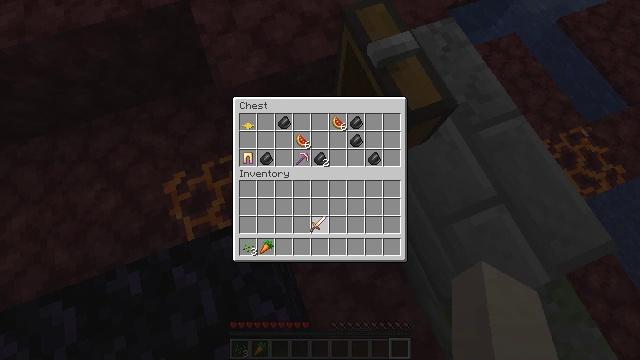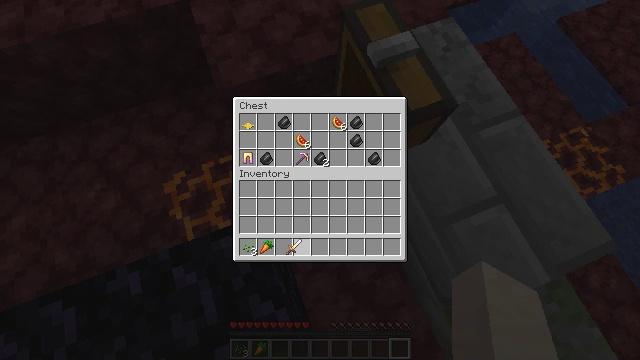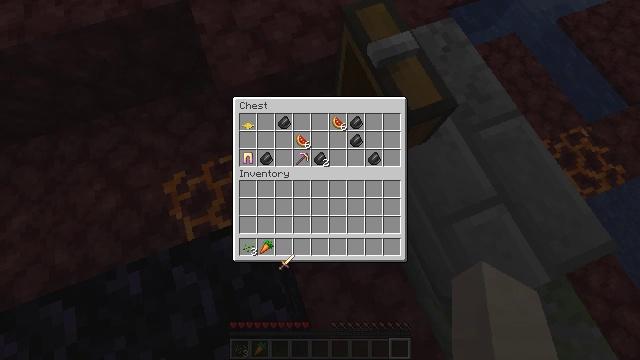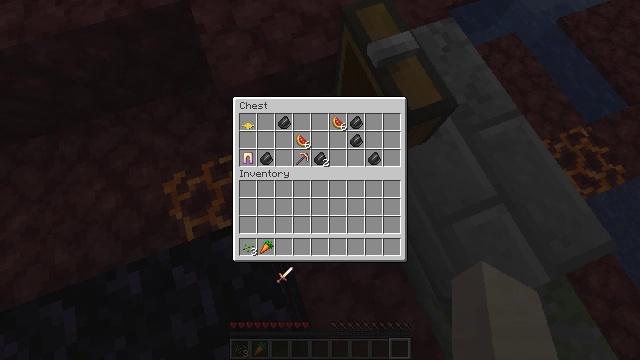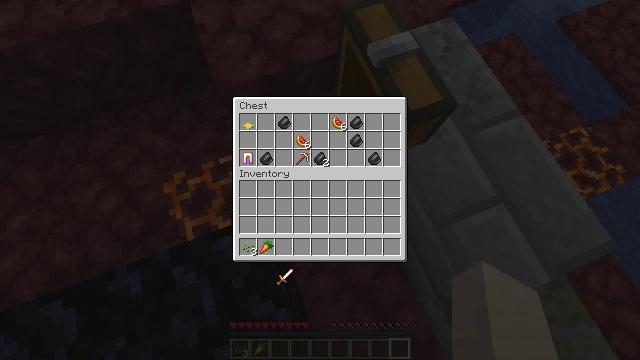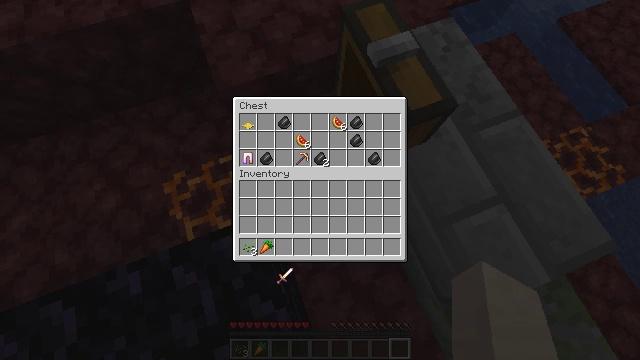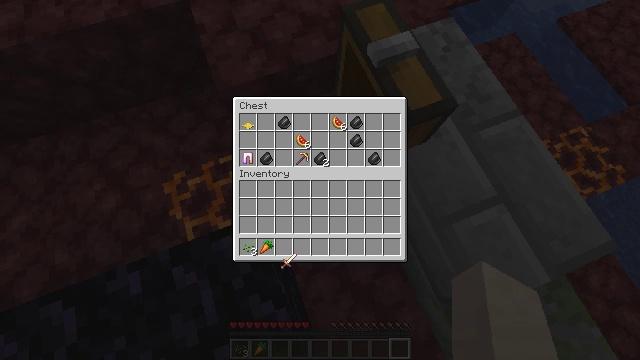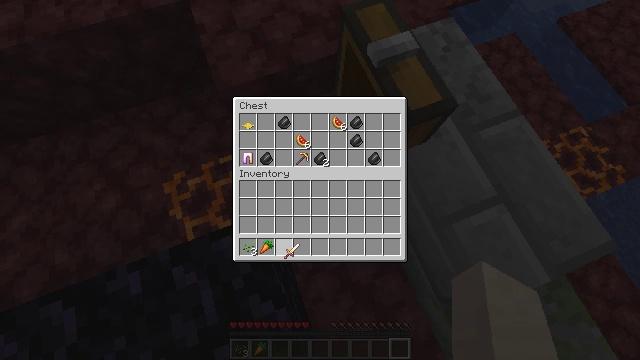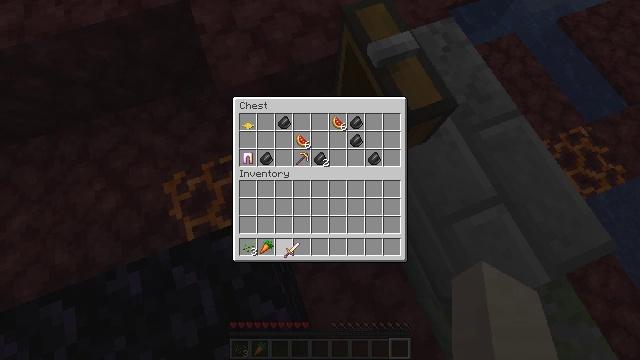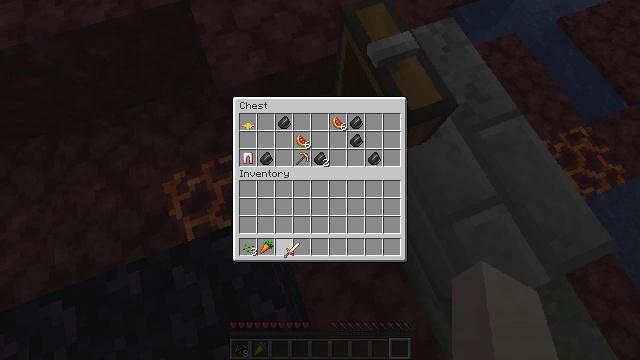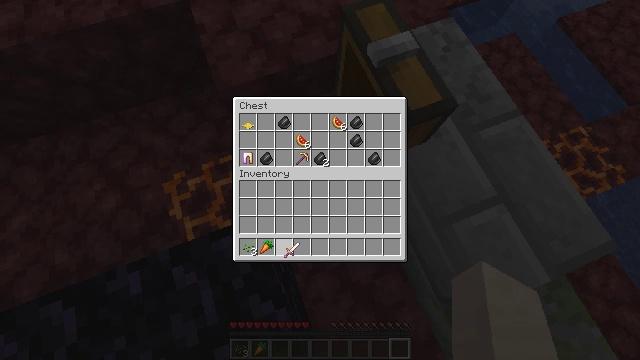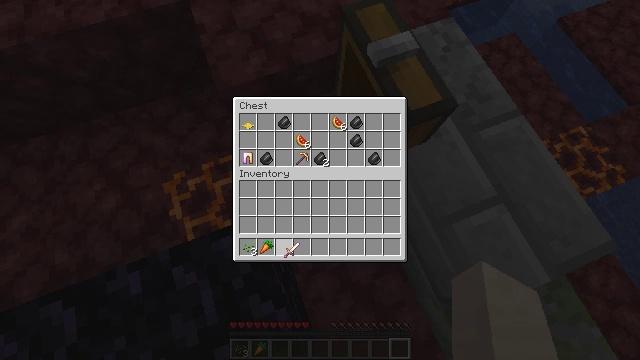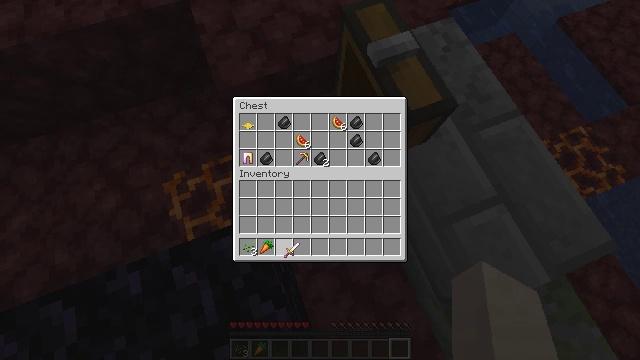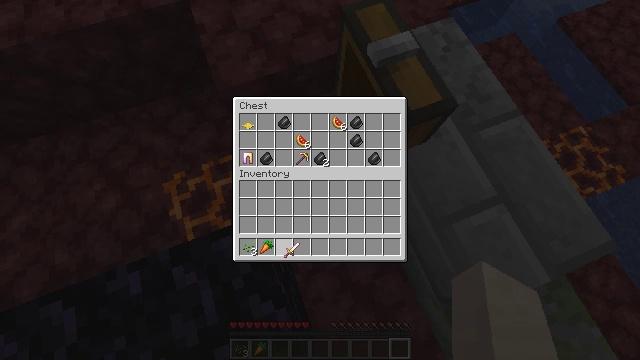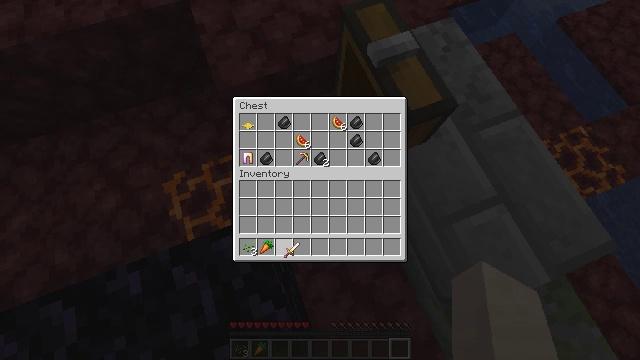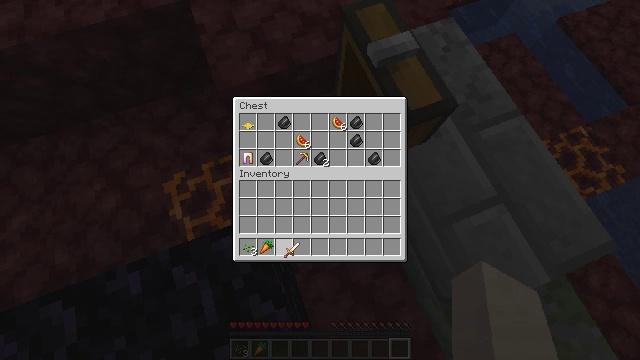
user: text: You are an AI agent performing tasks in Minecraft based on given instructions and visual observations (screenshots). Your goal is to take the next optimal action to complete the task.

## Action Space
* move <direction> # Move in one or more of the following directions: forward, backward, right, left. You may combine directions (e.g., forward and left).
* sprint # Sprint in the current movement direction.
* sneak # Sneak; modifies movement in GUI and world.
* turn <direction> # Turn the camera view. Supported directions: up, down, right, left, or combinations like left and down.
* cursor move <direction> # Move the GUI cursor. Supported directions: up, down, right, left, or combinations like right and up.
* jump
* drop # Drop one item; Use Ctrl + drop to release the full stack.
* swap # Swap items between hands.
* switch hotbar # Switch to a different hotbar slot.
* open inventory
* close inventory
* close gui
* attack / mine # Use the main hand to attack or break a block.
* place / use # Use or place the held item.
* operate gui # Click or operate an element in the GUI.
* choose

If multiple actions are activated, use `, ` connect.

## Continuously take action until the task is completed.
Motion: motion action
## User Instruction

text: Break the cobblestone to create a path.
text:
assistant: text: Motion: turn left and down
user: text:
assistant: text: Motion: turn left and down
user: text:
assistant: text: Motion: turn down
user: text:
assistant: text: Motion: no_op
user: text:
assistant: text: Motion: no_op
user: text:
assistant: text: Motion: turn up
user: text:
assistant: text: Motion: turn up
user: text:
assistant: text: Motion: no_op
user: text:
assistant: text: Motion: no_op
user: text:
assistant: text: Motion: no_op
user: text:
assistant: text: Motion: no_op
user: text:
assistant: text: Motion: no_op
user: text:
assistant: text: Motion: no_op
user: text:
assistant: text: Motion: attack / mine
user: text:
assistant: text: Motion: attack / mine
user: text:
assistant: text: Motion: attack / mine
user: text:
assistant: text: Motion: no_op
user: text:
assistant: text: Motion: no_op
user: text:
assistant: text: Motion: turn up
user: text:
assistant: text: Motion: turn up
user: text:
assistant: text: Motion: no_op
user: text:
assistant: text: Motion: no_op
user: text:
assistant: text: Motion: no_op
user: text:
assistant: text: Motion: no_op
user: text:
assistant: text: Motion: no_op
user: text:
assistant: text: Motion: no_op
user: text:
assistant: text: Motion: attack / mine
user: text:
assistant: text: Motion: attack / mine
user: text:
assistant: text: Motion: attack / mine
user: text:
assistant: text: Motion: no_op